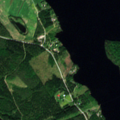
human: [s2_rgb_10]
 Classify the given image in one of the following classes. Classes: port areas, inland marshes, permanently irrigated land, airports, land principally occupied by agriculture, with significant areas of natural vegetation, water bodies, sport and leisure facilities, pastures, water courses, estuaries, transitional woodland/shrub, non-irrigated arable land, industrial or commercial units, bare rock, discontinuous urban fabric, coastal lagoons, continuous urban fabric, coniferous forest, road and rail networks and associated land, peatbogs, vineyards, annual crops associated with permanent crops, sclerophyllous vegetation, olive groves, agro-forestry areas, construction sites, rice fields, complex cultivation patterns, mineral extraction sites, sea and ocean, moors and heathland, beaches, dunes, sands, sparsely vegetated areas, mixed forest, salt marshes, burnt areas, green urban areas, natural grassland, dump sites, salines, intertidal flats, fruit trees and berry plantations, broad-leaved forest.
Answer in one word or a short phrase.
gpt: non-irrigated arable land, coniferous forest, mixed forest, transitional woodland/shrub, water bodies